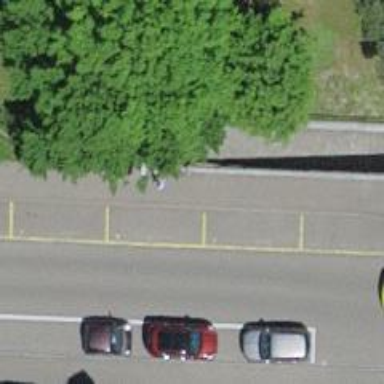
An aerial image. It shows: Footway.